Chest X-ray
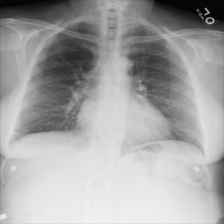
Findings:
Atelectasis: positive
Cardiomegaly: negative
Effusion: negative
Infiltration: positive
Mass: negative
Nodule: positive
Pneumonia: negative
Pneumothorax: negative
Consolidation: negative
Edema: negative
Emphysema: negative
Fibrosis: negative
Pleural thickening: negative
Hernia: negative